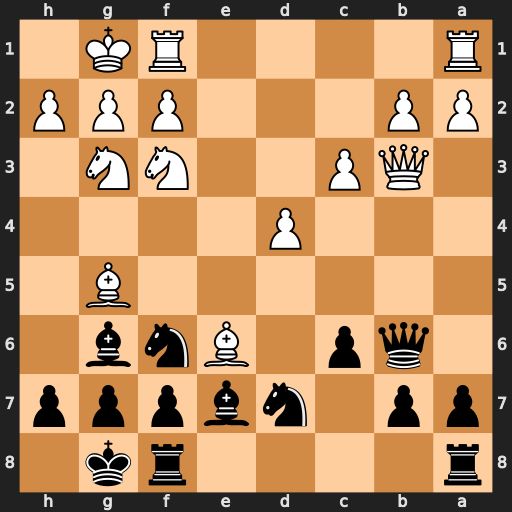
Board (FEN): r4rk1/pp1nbppp/1qp1Bnb1/6B1/3P4/1QP2NN1/PP3PPP/R4RK1
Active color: b
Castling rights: -
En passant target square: -
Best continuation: fxe6 Qxe6+ Rf7